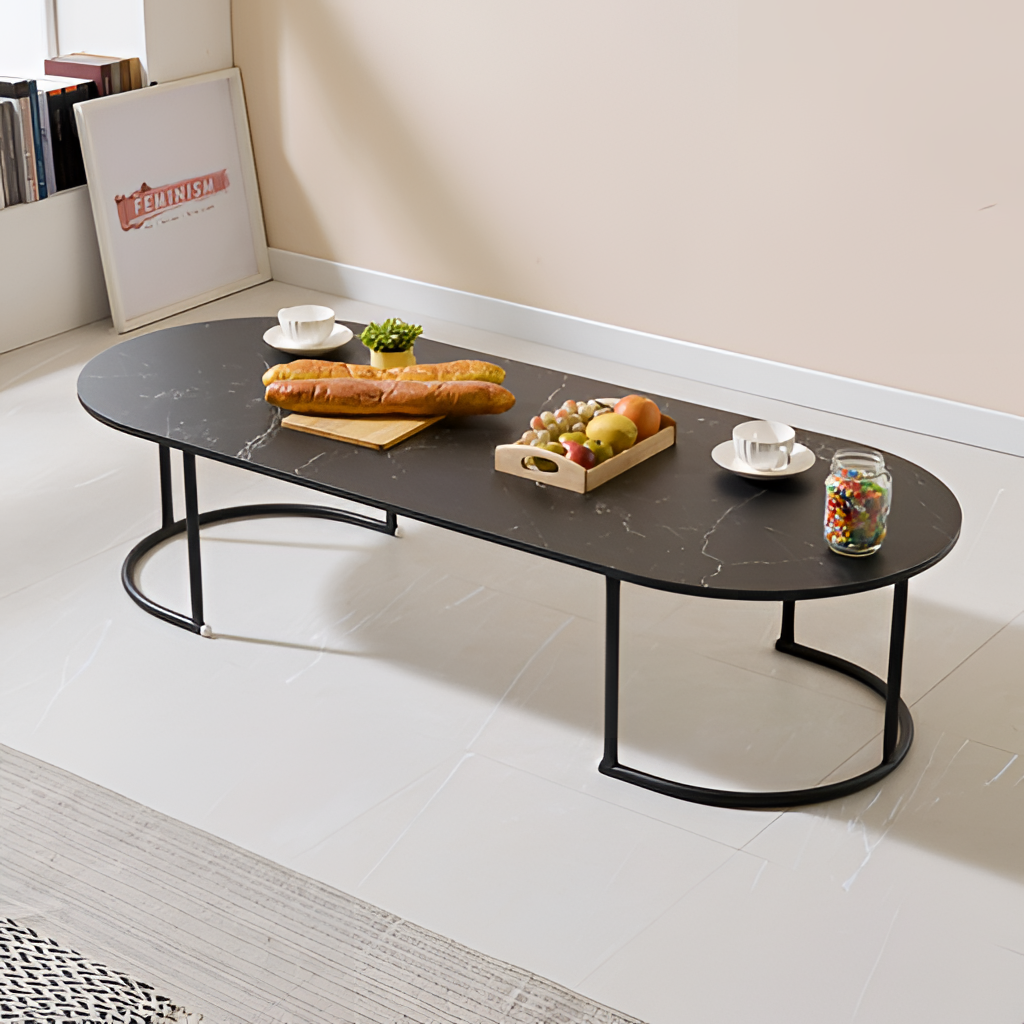
marble coffee table, living room, white tile flooring, with large square pattern, contemporary, paint wallpaper, with solid pattern